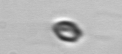
Label: flagellate